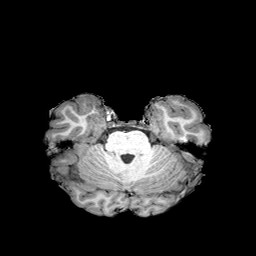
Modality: T1w
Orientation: coronal
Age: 16
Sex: female
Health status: healthy